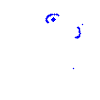
Particle: kaon